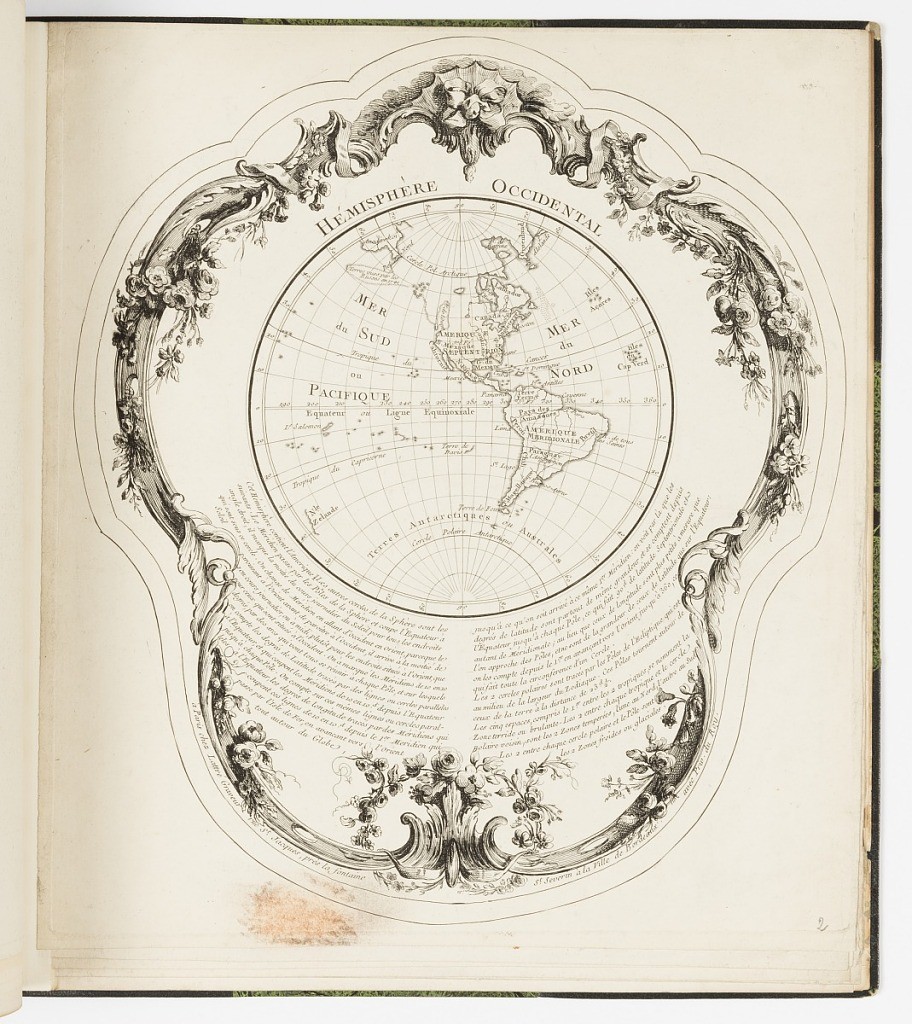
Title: HÉMISPHÈRE OCCIDENTAL
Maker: Jean Lattré, French, ca. 1722 – 1791
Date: mid- 18th–late 18th century
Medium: Etching and engraving on laid paper
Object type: Print
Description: Design for a hand fan with a map of the western hemisphere within a circle, with explanatory text lettered below. The whole is framed within an upside-down pear-shaped rococo border ornamented with flowers, acanthus leaves, c-scrolls, and ribbons. The plate is titled and addressed.